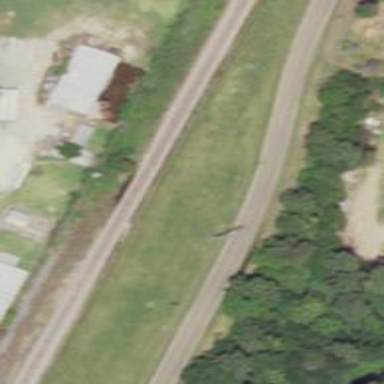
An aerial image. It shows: Site related to the railway.